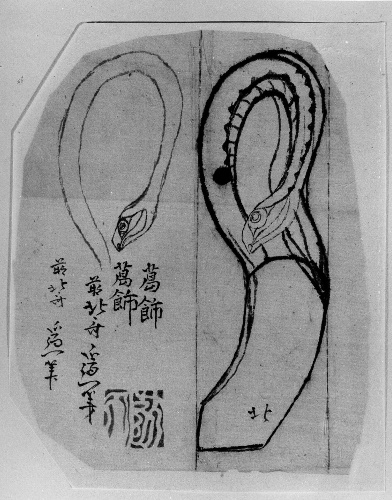
Artist: Katsushika Hokusai
Artist bio: Japanese, Tokyo (Edo) 1760–1849 Tokyo (Edo)
Date: 18th–19th century
Object type: Drawing
Classification: Paintings
Medium: Ink on paper
Culture: Japan
Period: Edo period (1615–1868)
Dimensions: 7 9/16 x 5 7/8 in. (19.2 x 14.9 cm)
Department: Asian Art
Credit line: Gift of Annette Young, in memory of her brother, Innis Young, 1956
Accession year: 1956
Repository: Metropolitan Museum of Art, New York, NY
Tags: Snakes